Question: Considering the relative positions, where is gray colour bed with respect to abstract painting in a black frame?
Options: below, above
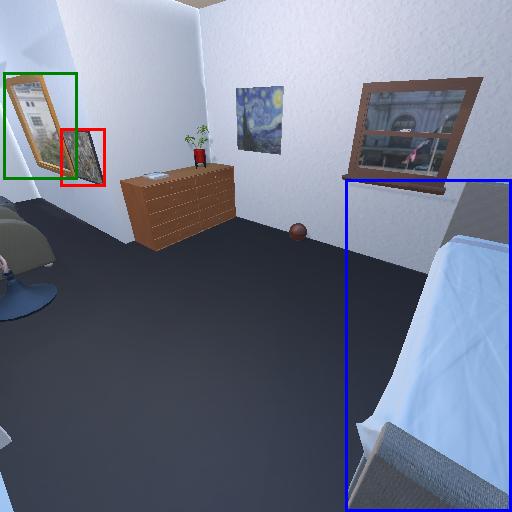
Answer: below